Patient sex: M
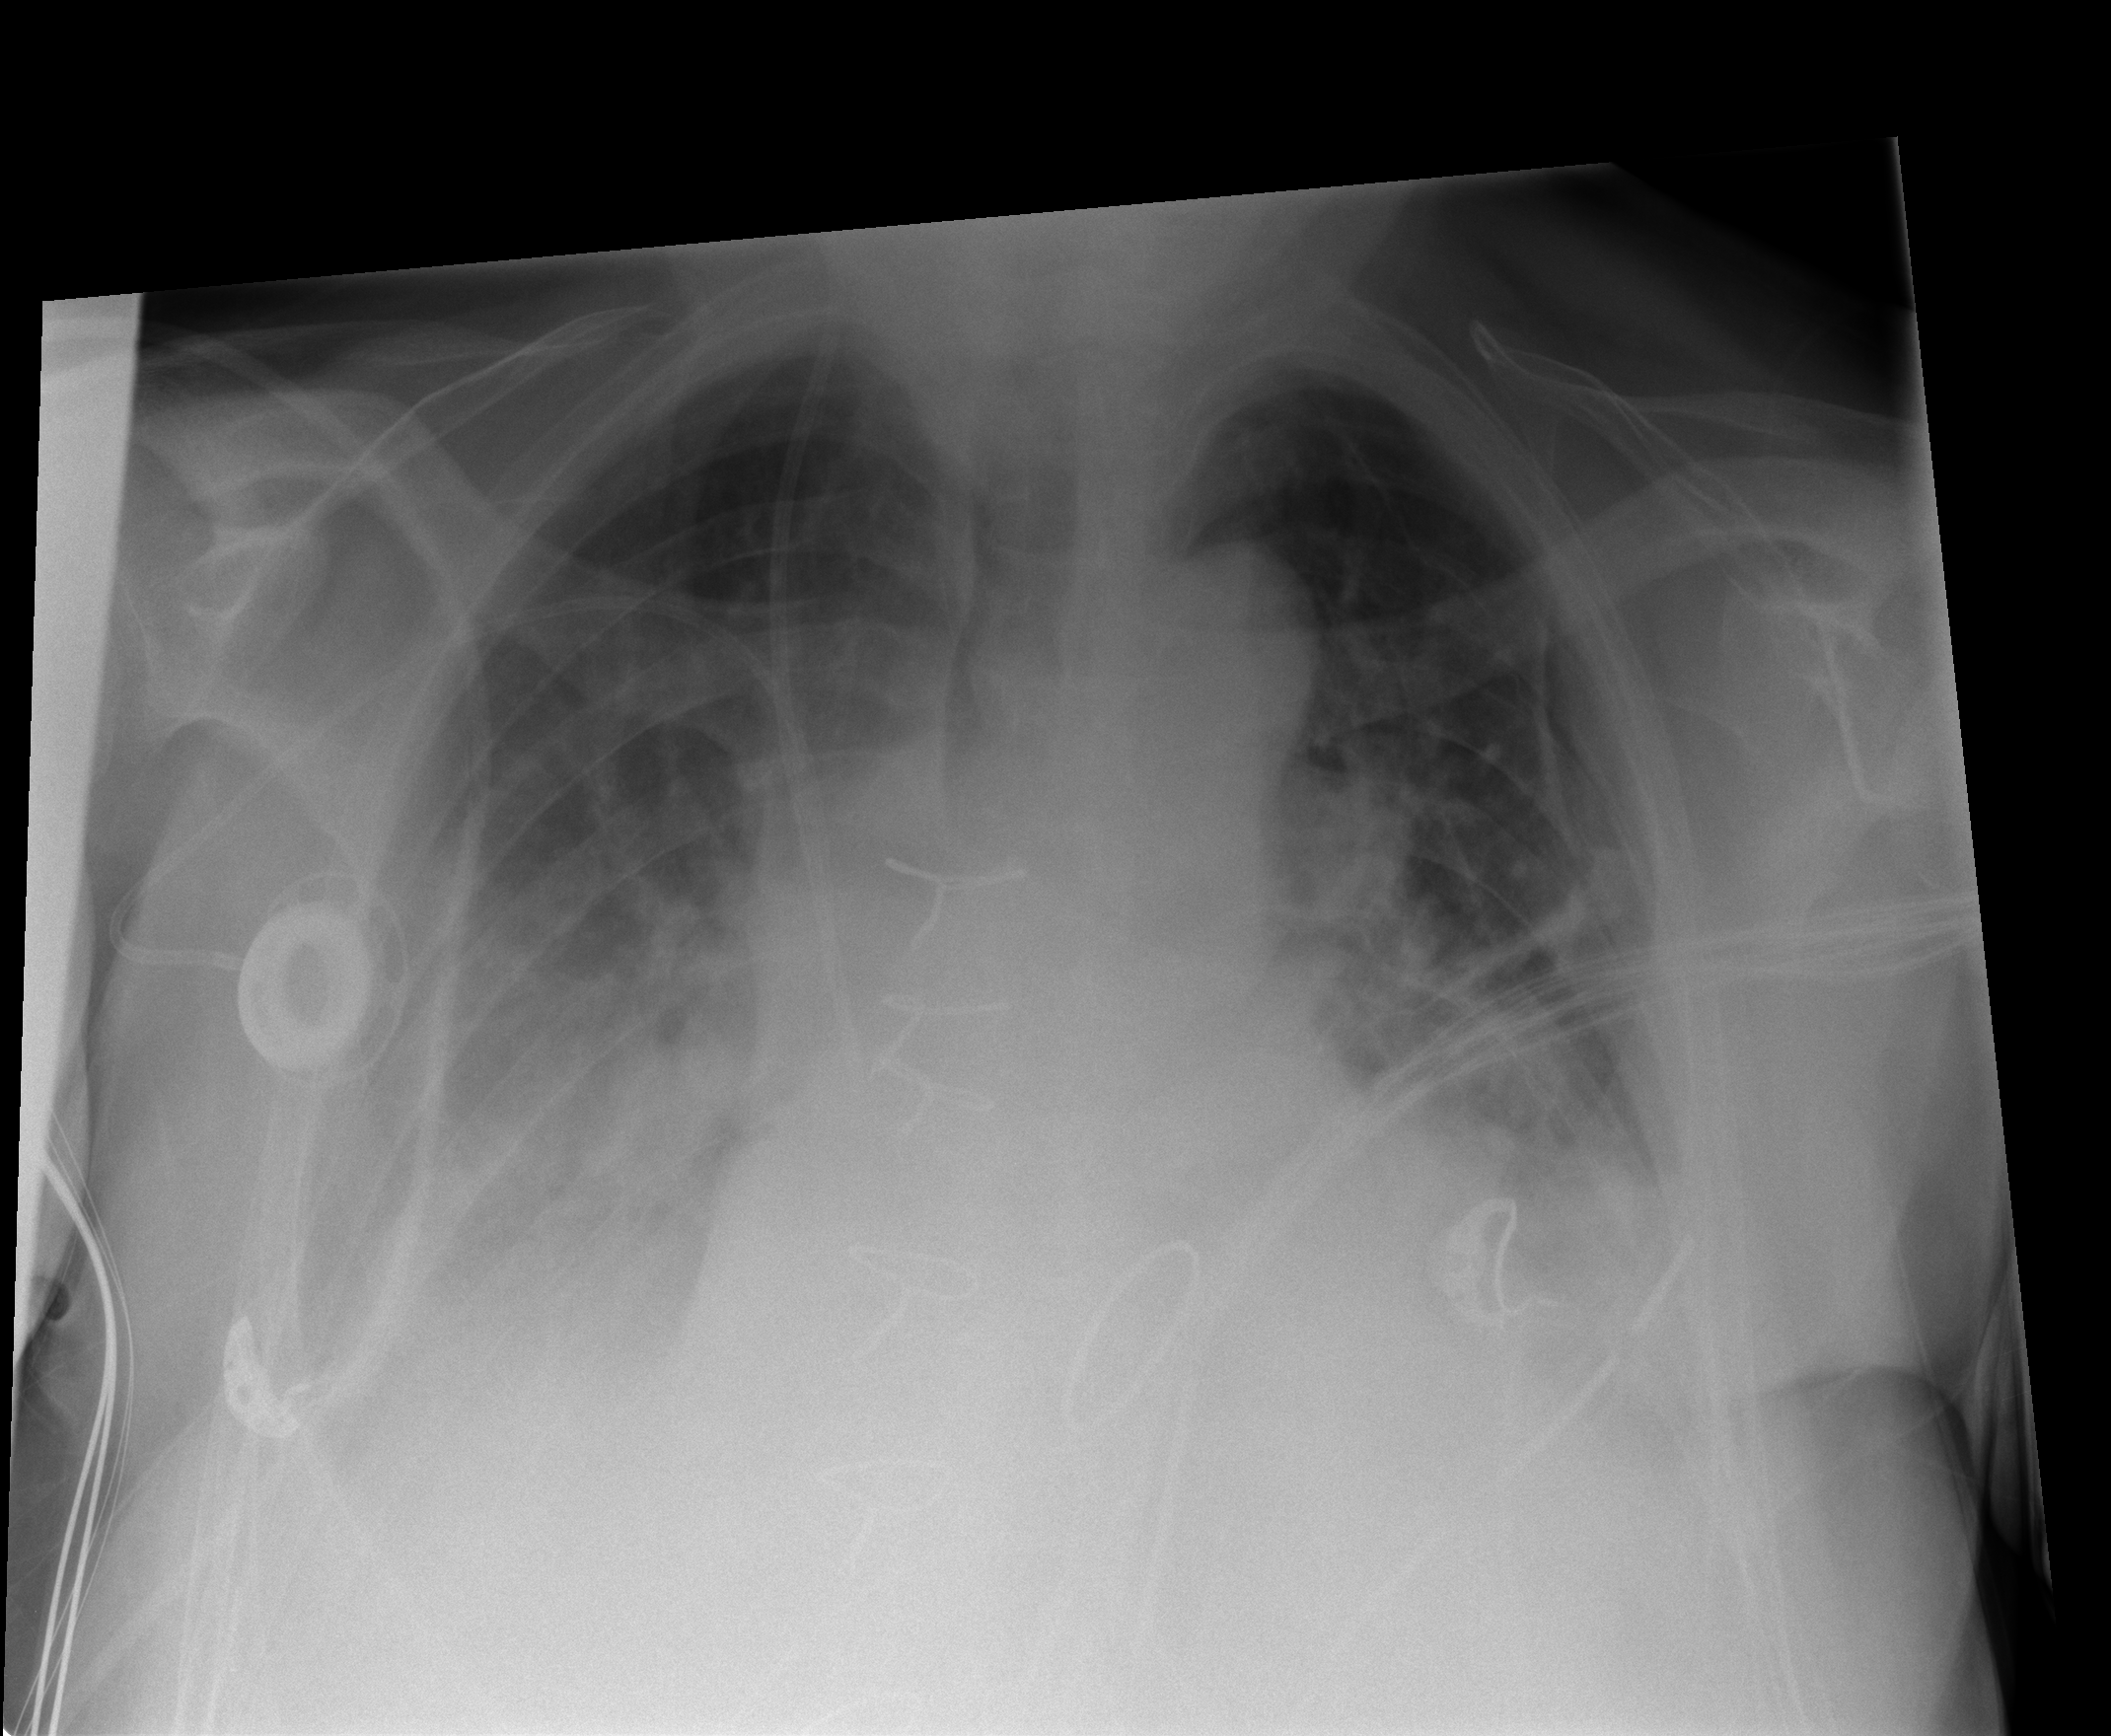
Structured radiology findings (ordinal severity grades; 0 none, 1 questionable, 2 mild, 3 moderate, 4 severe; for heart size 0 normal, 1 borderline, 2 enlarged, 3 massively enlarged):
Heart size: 2
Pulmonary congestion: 2
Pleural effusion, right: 2
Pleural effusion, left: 2
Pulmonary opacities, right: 3
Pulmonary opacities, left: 2
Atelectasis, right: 2
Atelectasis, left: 2